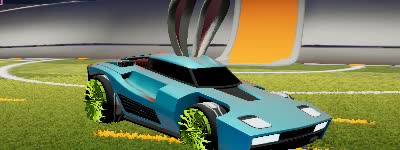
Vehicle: breakout